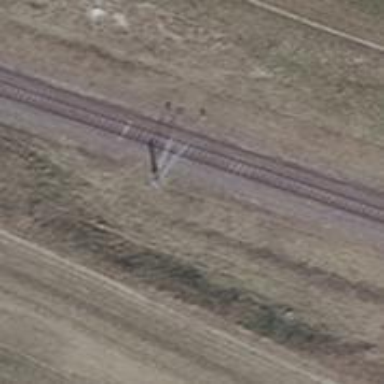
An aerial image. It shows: Railway signal.